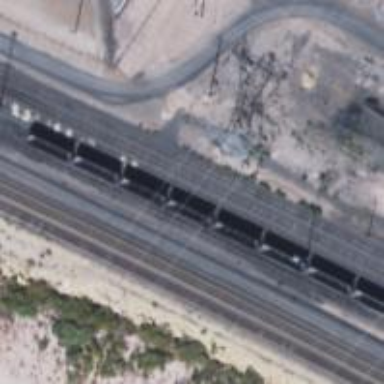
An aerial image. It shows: Railway yard.